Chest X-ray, PA view. Patient: 56 years old, sex F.
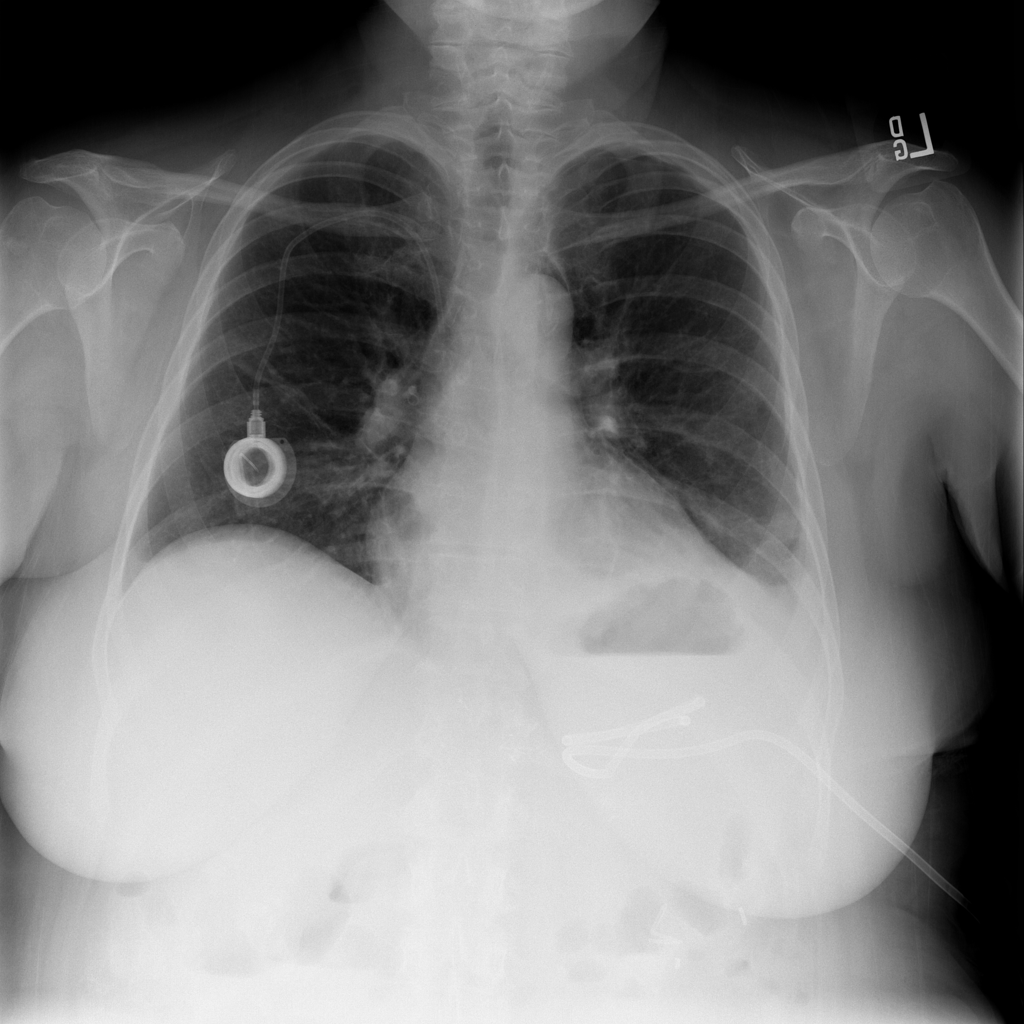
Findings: Atelectasis, Effusion, Pneumothorax